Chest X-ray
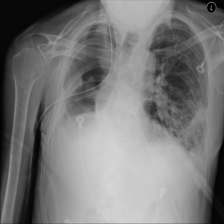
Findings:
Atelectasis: negative
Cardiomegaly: negative
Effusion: negative
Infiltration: positive
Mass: negative
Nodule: negative
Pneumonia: negative
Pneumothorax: positive
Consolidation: negative
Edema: negative
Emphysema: negative
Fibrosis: negative
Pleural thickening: negative
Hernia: negative